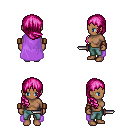
a pixel art fantasy rpg character, female body template, human, dark skin, lavender cape, teal pants, pink right-swept hairstyle, leather bracers, dagger, four views (front, back, left, right), 2x2 character sprite sheet, small pixel art, hard edges, no anti-aliasing